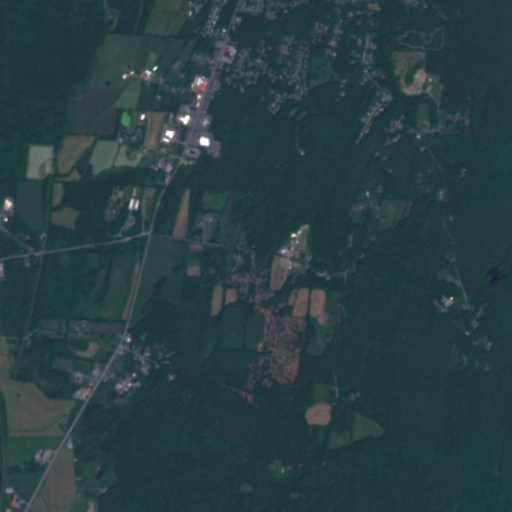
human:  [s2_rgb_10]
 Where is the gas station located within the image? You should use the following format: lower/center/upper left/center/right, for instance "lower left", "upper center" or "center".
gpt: The gas station is located in the upper center of the image.
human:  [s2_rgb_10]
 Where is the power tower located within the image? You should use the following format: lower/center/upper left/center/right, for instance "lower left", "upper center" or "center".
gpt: The power tower is located in the lower left of the image.
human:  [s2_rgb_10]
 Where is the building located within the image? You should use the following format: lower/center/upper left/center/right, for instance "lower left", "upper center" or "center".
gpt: The building is located in the upper left of the image.
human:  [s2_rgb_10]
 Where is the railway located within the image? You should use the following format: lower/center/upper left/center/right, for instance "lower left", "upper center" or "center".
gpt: The railway is located in the left of the image.
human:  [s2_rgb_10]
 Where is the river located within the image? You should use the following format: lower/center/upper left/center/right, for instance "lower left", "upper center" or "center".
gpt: The river is located in the upper right of the image.
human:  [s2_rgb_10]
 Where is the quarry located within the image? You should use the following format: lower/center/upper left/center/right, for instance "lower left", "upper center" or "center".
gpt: There is no quarry in the image.